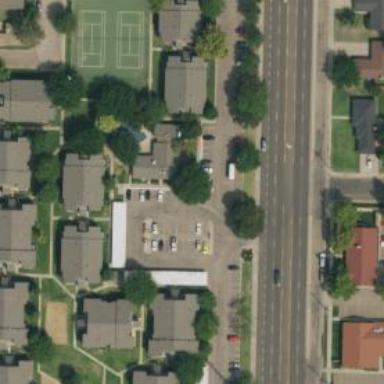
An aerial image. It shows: Residential area with apartments.